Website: home-depot
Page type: address-validator
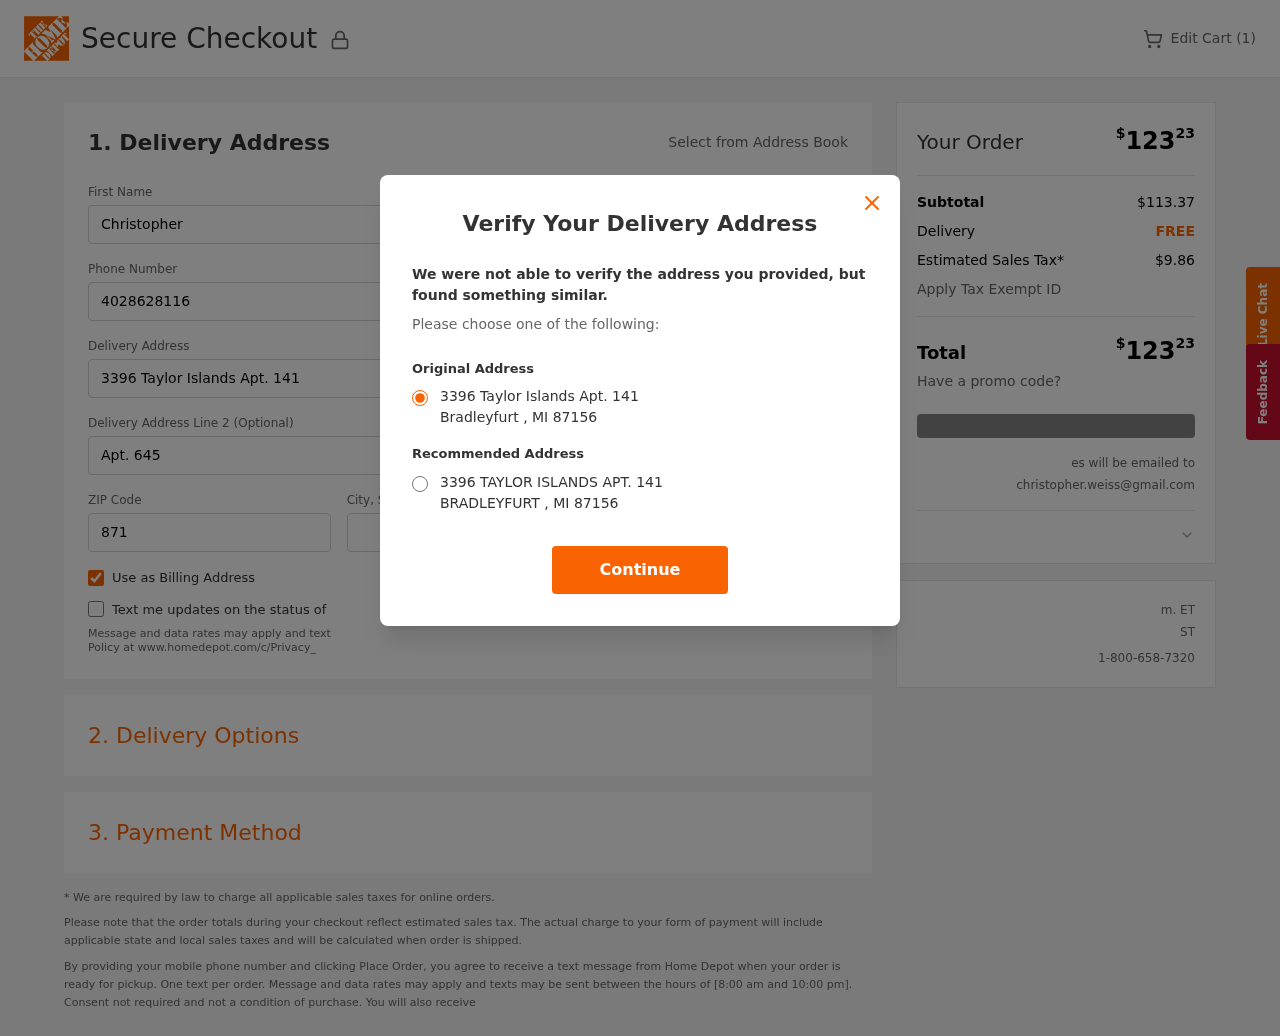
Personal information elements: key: PII_CITY
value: Bradleyfurt
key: PII_EMAIL
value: christopher.weiss@gmail.com
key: PII_POSTCODE
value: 87156
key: PII_STATE_ABBR
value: MI
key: PII_STREET
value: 3396 Taylor Islands Apt. 141
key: PII_FIRSTNAME
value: Christopher
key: PII_LASTNAME
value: Weiss
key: PII_PHONE
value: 4028628116
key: PII_STREET2
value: Apt. 645
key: PII_CITY_STATE
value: Bradleyfurt, MI
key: PII_STREET_ALT
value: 3396 TAYLOR ISLANDS APT. 141
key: PII_CITY_ALT
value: BRADLEYFURT
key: PII_POSTCODE_FULL
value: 87156
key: PII_POSTCODE_NUMERIC
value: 87156
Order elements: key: ORDER_NUM_ITEMS
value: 1
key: ORDER_TOTAL
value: $12323
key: ORDER_SUBTOTAL
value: $113.37
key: ORDER_SHIPPING_COST
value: FREE
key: ORDER_TAX
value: $9.86